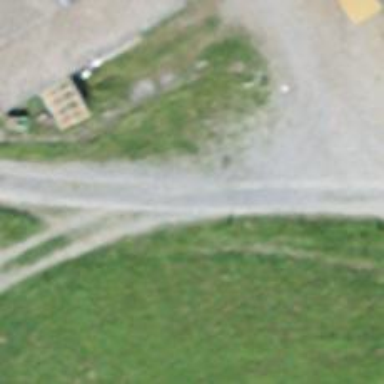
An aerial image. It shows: Service road with gravel surface.